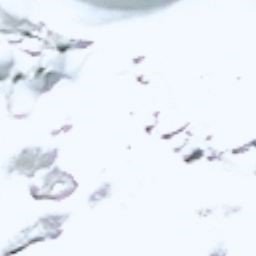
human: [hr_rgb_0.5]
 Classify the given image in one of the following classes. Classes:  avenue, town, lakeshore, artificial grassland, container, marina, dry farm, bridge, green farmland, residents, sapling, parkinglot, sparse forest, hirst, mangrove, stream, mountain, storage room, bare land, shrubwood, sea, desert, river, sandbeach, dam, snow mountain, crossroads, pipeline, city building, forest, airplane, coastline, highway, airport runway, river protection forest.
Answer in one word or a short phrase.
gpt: snow mountain